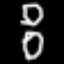
Label: octagon